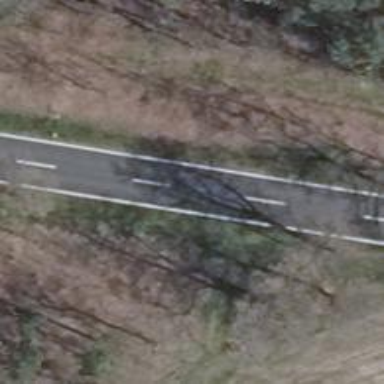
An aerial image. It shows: Asphalt road classified as primary highway.